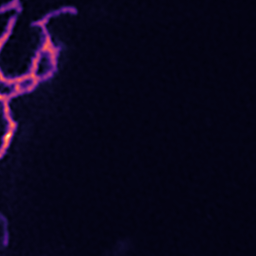
Label: Super-resolution ER image